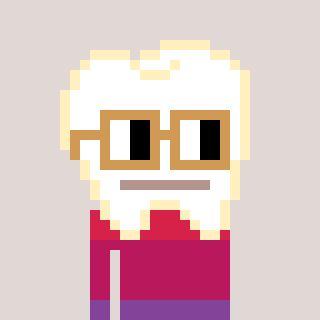
a pixel art character with square brown glasses, a tooth-shaped head and a cold-colored body on a warm background